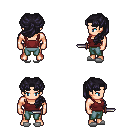
a pixel art fantasy rpg character, male body template, human, light skin, maroon pirate shirt, teal pants, raven princess hairstyle, white slippers, dagger, four views (front, back, left, right), 2x2 character sprite sheet, small pixel art, hard edges, no anti-aliasing